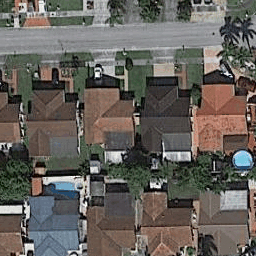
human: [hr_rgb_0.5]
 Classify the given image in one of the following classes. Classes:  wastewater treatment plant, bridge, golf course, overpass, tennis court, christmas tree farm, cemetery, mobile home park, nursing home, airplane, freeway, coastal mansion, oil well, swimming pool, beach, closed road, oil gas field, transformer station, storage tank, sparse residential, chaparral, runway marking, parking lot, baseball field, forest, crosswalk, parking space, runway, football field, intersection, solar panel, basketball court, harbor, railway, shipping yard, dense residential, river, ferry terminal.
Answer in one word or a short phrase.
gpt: dense residential